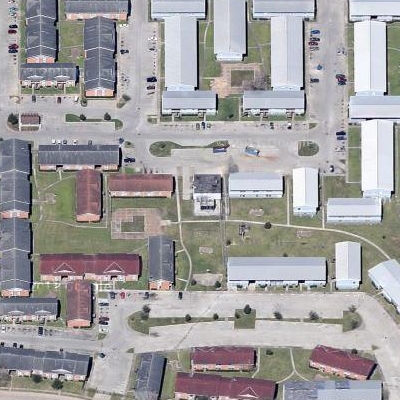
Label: Resident